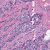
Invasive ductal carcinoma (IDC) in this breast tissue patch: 1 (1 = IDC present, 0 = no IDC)